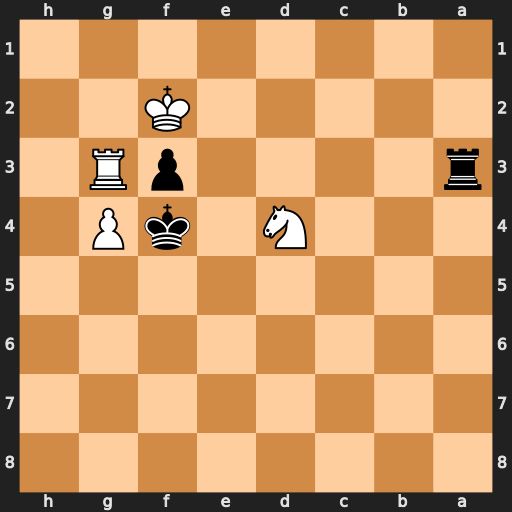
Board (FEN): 8/8/8/8/3N1kP1/r4pR1/5K2/8
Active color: b
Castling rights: -
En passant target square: -
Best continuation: Ra2+ Kg1 Kxg3